Interaction volume radius: 10 \u00c5
Interaction volume height: 30 \u00c5
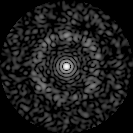
Disorder parameter: 0.8026